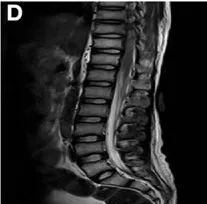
Brain magnetic resonance imaging (MRI) and computed tomography (CT) image after patient admission. (D) Whole-spine MRI revealed no obvious adhesion in the spinal canal after 4 days of polymyxin B treatment (March 19, 2019).
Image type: radiology (mri)